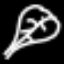
Label: leaf